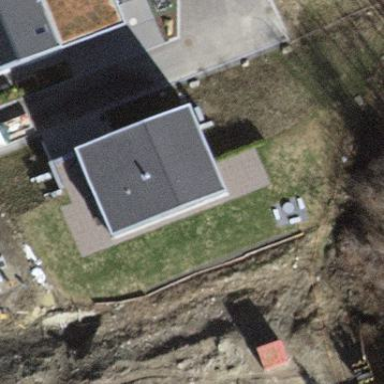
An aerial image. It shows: Simple and straightforward house.